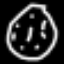
Label: clock